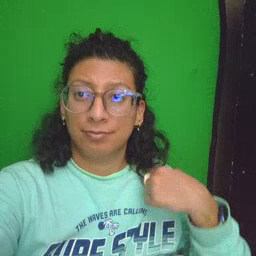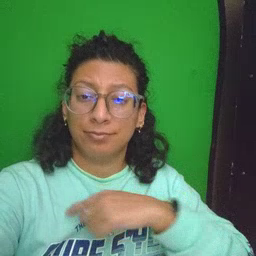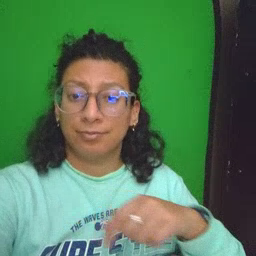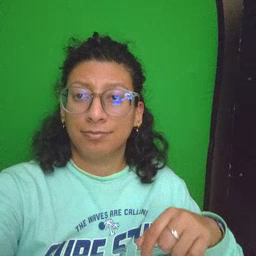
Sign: weus